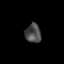
Tissue: lung
Cell type: Epithelial cells
Senescence score: 0.198
Nuclear area (px): 295
Mean DAPI intensity: 74.451